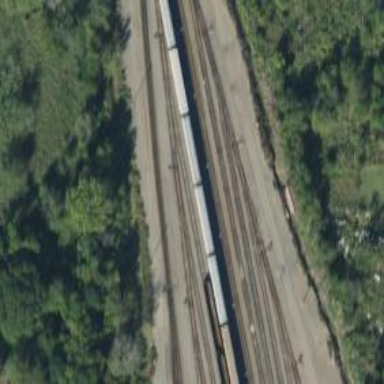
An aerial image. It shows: Railway yard.